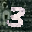
Label: 3